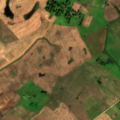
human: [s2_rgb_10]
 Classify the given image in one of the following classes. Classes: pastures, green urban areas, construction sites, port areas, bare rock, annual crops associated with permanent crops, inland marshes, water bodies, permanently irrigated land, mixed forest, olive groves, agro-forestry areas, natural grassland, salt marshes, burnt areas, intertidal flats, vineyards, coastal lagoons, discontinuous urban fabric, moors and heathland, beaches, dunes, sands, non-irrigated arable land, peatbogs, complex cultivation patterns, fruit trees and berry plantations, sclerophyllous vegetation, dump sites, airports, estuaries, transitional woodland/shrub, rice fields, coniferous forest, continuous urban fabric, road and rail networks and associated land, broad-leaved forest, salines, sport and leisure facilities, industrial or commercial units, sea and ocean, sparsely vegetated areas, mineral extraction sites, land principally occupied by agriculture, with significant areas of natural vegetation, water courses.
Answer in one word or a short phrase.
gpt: non-irrigated arable land, complex cultivation patterns